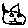
Label: cat